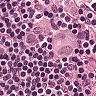
Metastatic tissue present: yes